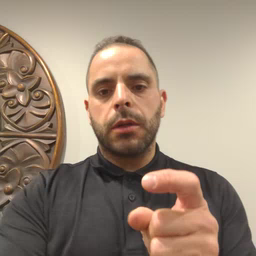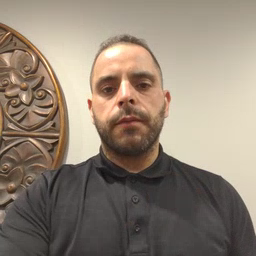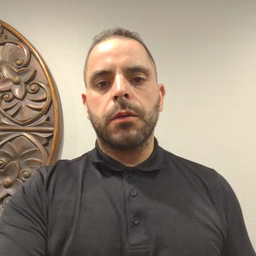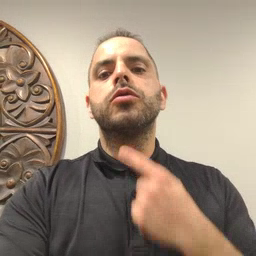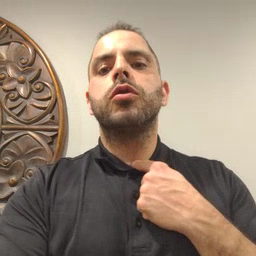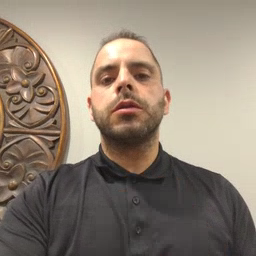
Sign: thirsty